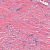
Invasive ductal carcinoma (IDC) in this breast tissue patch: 1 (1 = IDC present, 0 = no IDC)